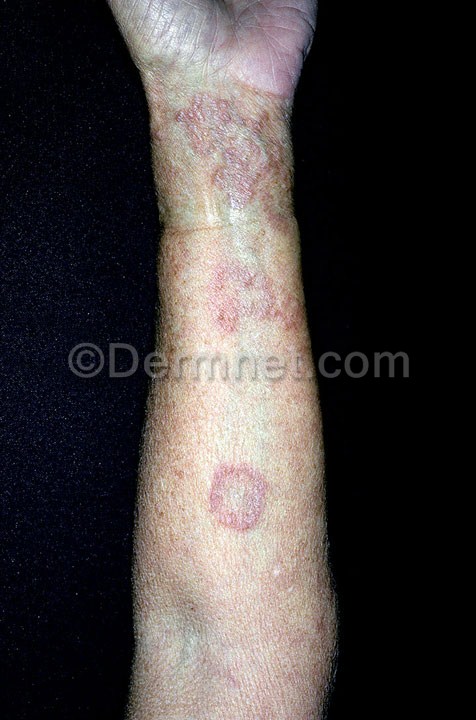
Disease: Systemic Disease